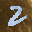
Label: 2